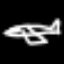
Label: airplane